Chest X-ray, PA view. Patient: 58 years old, sex F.
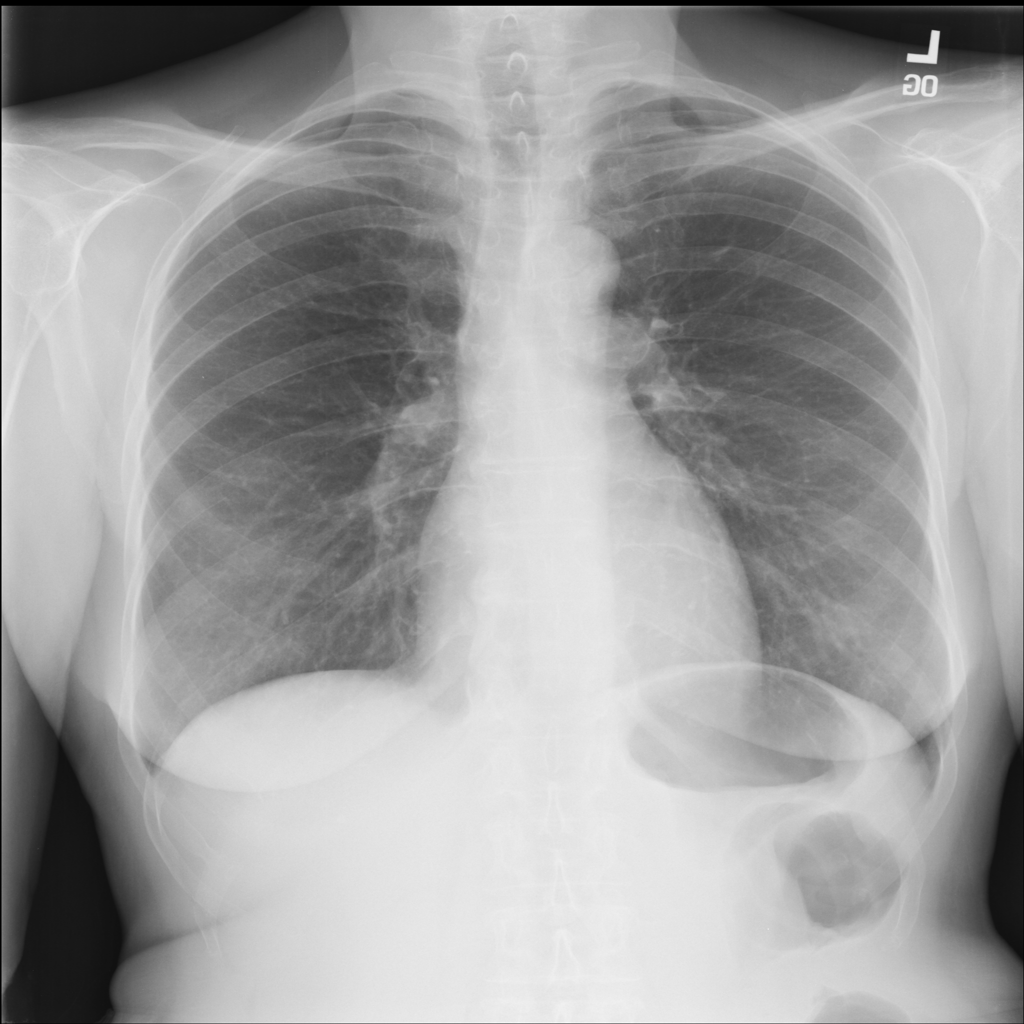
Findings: No Finding